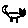
Label: cat